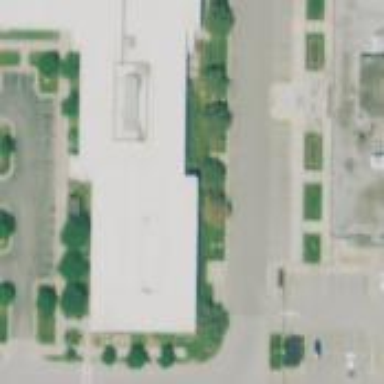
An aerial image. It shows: Government office building.